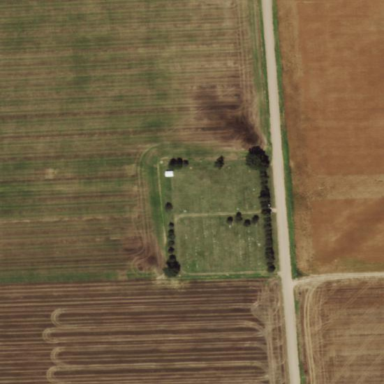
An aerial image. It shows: Cemetery.